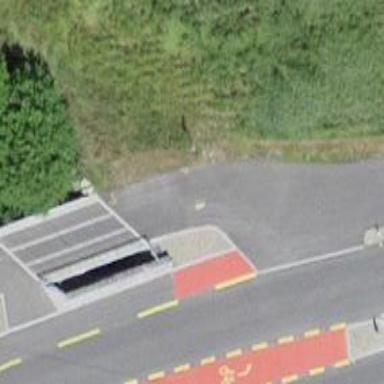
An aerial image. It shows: Bridge over cycleway.